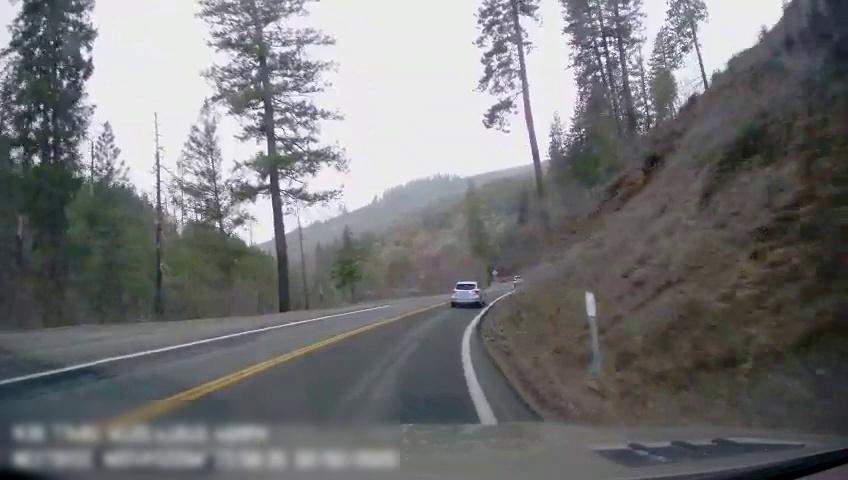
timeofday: Day
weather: Cloudy
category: Drivable Space
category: Vehicles | Car
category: Lanes | Current Lane
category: Lanes | Current Lane
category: Lanes | Opposite Lane